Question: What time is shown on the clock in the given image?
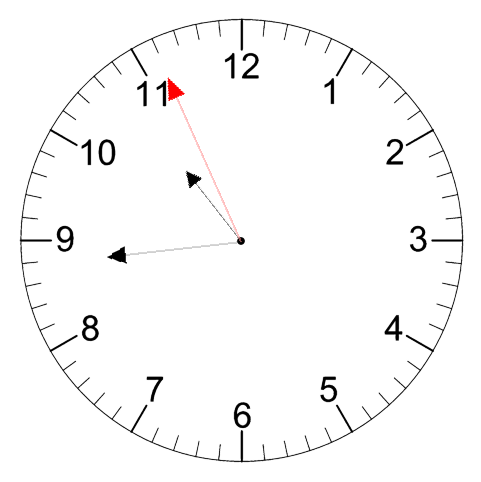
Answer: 10:43:56